Field crop: maize
Growth stage: 2
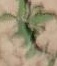
Species: atriplex